Question: I have following table
Record no 4 of column F3 is always valid date.. I need to pull it
i.e
'''
select F3 from tbl where id=4
'''
(but i dont have any pks to select it, but 4th record of F3 is always valid date)
How can i achieve it?
above table has no PK because i pulled it from excel worksheet as below
'''
SELECT *,'kbl' as bank FROM OPENROWSET('Microsoft.Jet.OLEDB.4.0',
'Excel 8.0;Database=C:
bl\kbl.xls;IMEX=1',
'SELECT * FROM [Sheet1$]'
'''
)
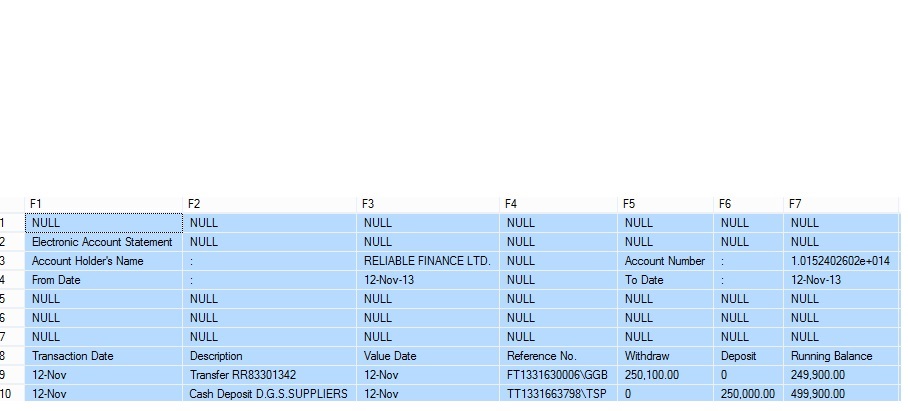
Answer: Try using <URL> function to check whether it's a valid date.
Return 1 if a valid
<URL>
'''
CREATE table datetimedemo (f3 varchar(50));
INSERT into datetimedemo values('12-Nov-13');
INSERT into datetimedemo values('12-Nov');
-- Gives the valid date 12-Nov-13
Select f3 from datetimedemo
where isdate(f3) = 1;
'''